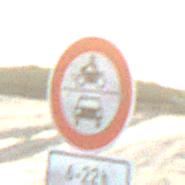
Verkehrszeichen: VerbotKraftfahrzeuge
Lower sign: ZeitangabenMitBeschraenkungAufWochentage4
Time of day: SunriseSunset
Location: Outdoor (Beach)
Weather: Clear
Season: NotSpecified
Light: Natural